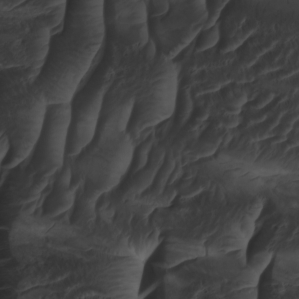
Label: non_frost